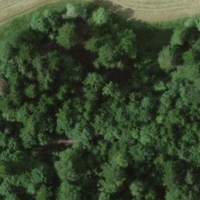
EUNIS habitat code: 41
Species observed at this site:
Impatiens parviflora